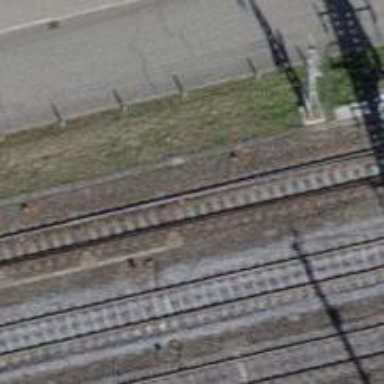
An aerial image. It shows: Railway switch.